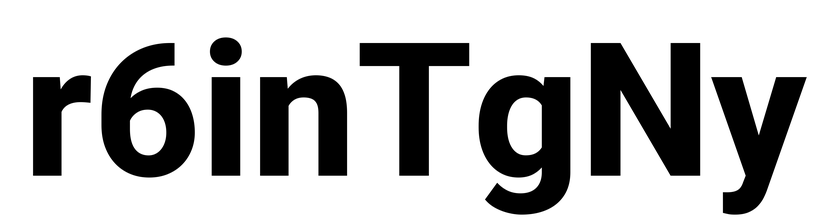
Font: Roboto_ExtraBold